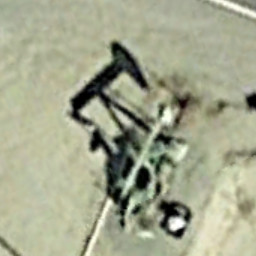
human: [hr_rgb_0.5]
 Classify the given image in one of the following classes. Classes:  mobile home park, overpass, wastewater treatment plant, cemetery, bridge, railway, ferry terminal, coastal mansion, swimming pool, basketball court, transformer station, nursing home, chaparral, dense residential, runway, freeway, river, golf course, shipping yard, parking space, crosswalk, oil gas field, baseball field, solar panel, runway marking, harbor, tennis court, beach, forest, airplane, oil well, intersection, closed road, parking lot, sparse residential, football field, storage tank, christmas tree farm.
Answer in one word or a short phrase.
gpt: oil well